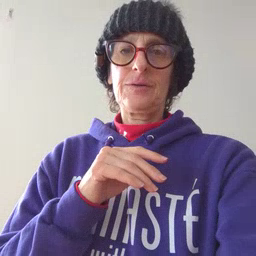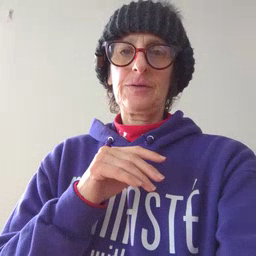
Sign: water